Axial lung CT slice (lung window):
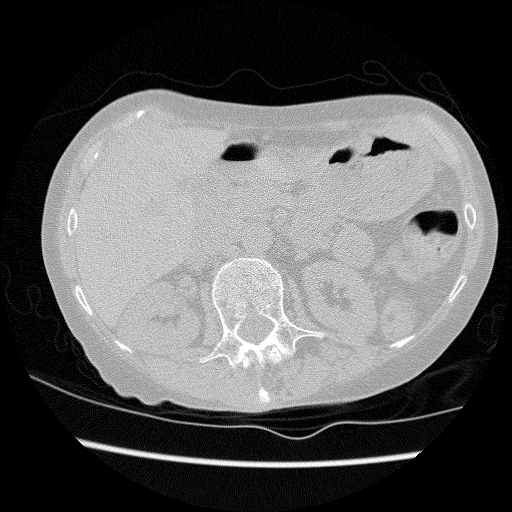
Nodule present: no